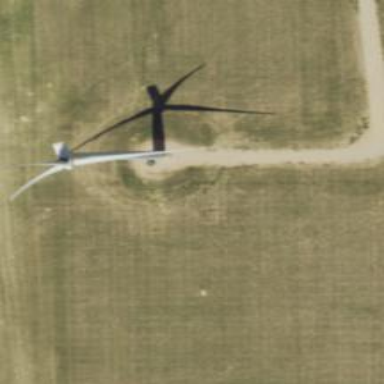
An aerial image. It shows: Wind generator with horizontal axis. The generator is wind turbine.